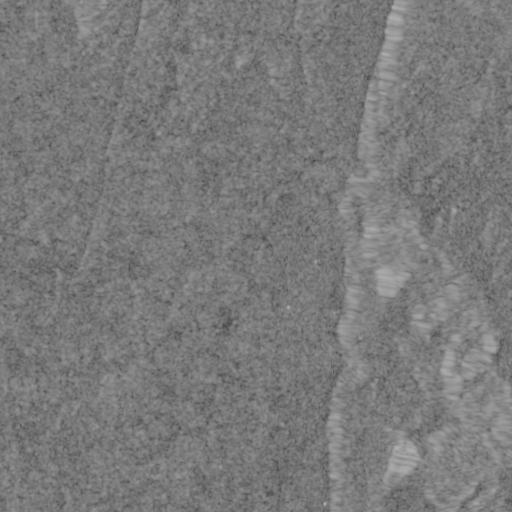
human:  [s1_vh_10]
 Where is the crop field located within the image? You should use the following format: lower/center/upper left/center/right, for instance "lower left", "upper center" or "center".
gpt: The crop field is located in the upper center of the image.
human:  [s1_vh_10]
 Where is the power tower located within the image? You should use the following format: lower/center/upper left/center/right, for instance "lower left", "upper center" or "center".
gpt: The power tower is located in the lower left of the image.
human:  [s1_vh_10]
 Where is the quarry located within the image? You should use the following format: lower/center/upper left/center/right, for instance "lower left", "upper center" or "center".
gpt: The quarry is located in the upper right of the image.
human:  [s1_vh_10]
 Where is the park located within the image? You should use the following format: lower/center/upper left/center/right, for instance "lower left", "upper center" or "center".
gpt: There is no park in the image.

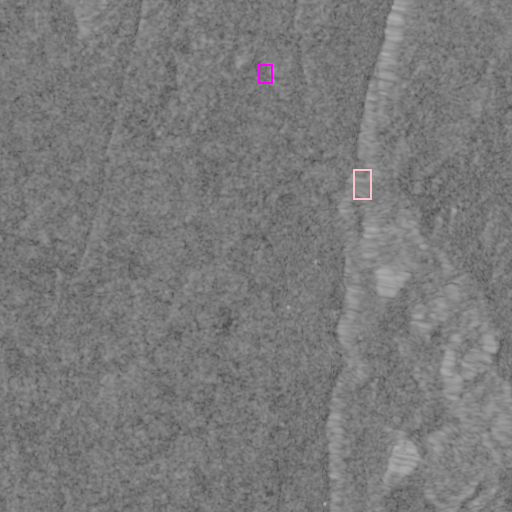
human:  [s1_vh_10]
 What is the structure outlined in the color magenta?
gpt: The structure outlined in magenta is a crop field.
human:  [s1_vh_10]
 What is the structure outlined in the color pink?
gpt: The structure outlined in pink is a quarry.
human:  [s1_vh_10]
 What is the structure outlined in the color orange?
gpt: There is no orange outline.